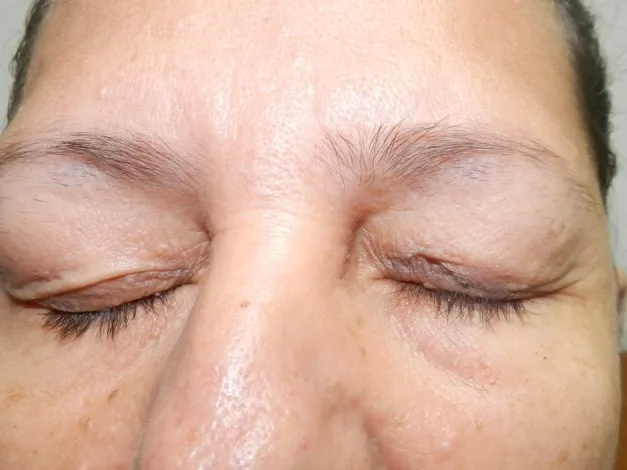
Three-week follow-up results.
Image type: medical_photograph (other_medical_photograph)